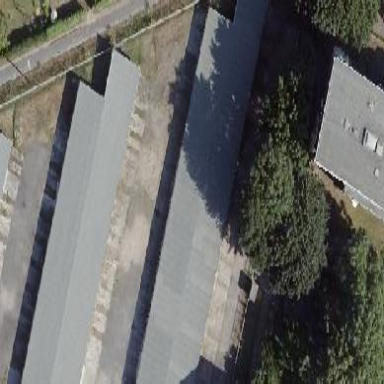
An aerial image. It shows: Group of garages.